Interaction volume radius: 10 \u00c5
Interaction volume height: 45 \u00c5
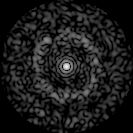
Disorder parameter: 0.8302